Question: I have 3 custom fees added to my cart using this code, and it works fine
'''
function woo_add_cart_fee() {
global $woocommerce;
$admin_fees = get_option( 'admin_fees', 10 );
$stamp_duty = get_option( 'stamp_duty', 10 );
$refundable_deposit = get_option( 'refundable_deposit', 10 );
$woocommerce->cart->add_fee( __('Admin Fees', 'woocommerce'), $admin_fees );
$woocommerce->cart->add_fee( __('Stamp Duty', 'woocommerce'), $stamp_duty );
$woocommerce->cart->add_fee( __('Refundable Deposit', 'woocommerce'), $refundable_deposit );
}
add_action( 'woocommerce_cart_calculate_fees', 'woo_add_cart_fee' );
'''
Right now I need to charge GST Tax 6% on the cart total. However what happens now is that only my product got charge GST 6% tax, while the 3 custom fees is not included. Refer to the image below:

How to fix it?
Thanks
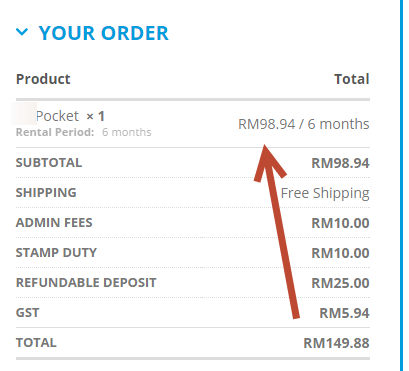
Answer: Update:
Ah silly me, it turns out there is tax argument for add_fee function
<URL>
So the full working code is
'''
function woo_add_cart_fee() {
global $woocommerce;
$admin_fees = get_option( 'admin_fees', 10 );
$stamp_duty = get_option( 'stamp_duty', 10 );
$refundable_deposit = get_option( 'refundable_deposit', 10 );
$woocommerce->cart->add_fee( __('Admin Fees', 'woocommerce'), $admin_fees, TRUE, '');
$woocommerce->cart->add_fee( __('Stamp Duty', 'woocommerce'), $stamp_duty, TRUE, '' );
$woocommerce->cart->add_fee( __('Refundable Deposit', 'woocommerce'), $refundable_deposit, TRUE, '' );
}
add_action( 'woocommerce_cart_calculate_fees', 'woo_add_cart_fee' );
'''
Thanks